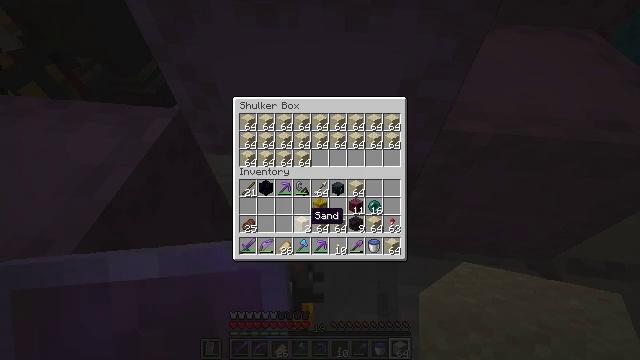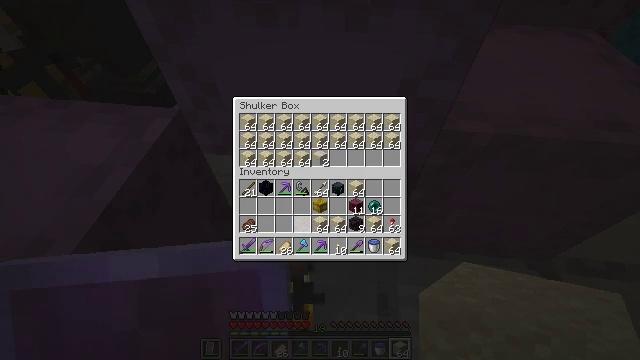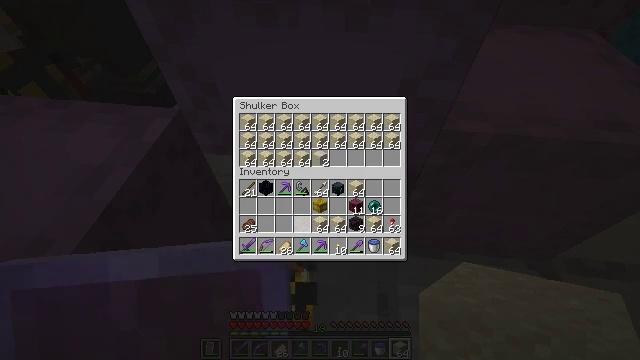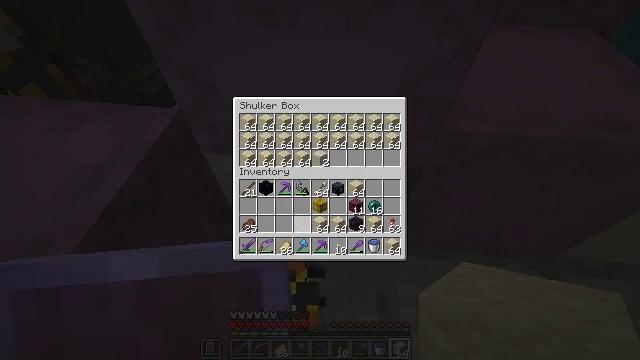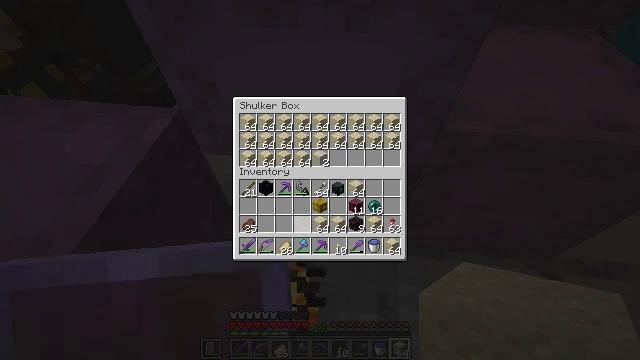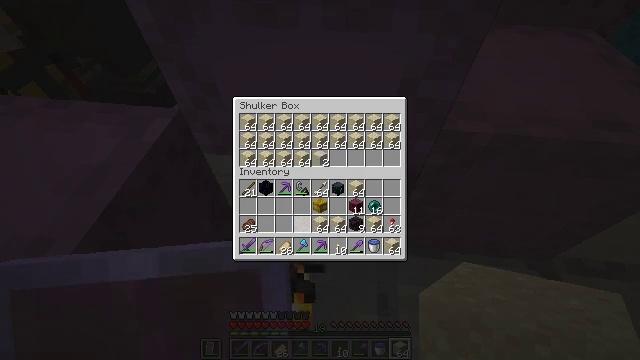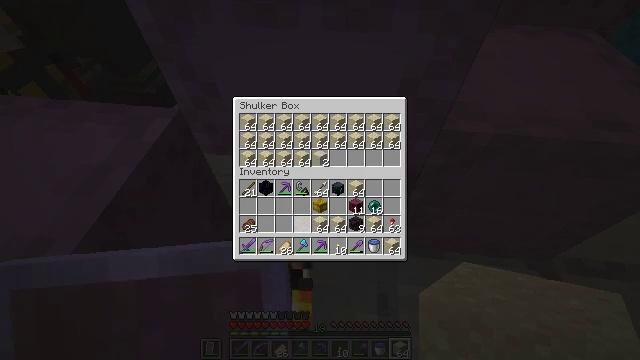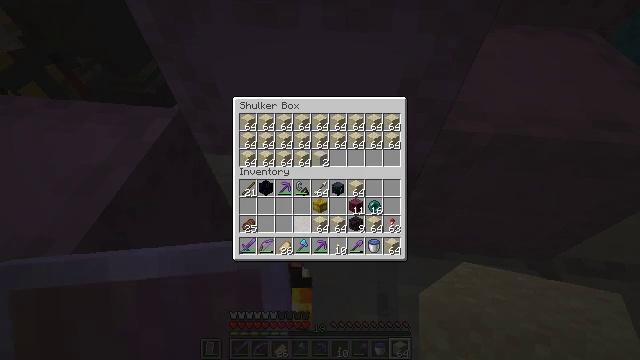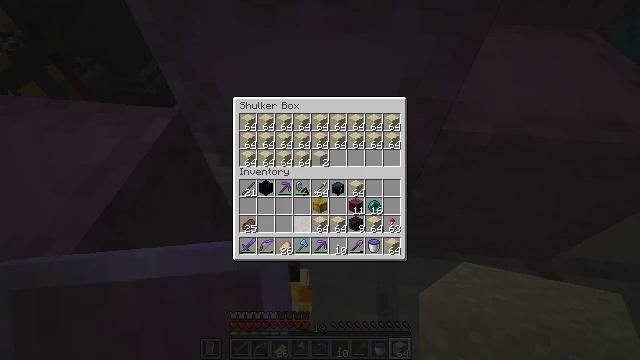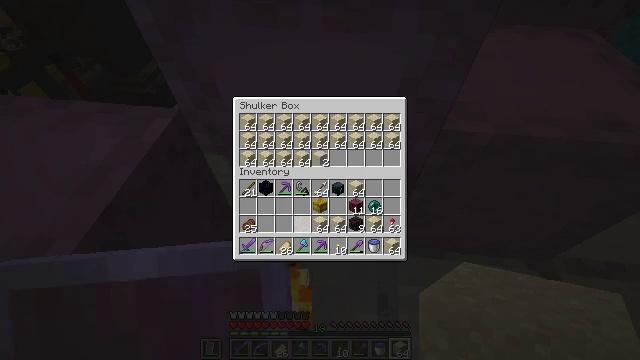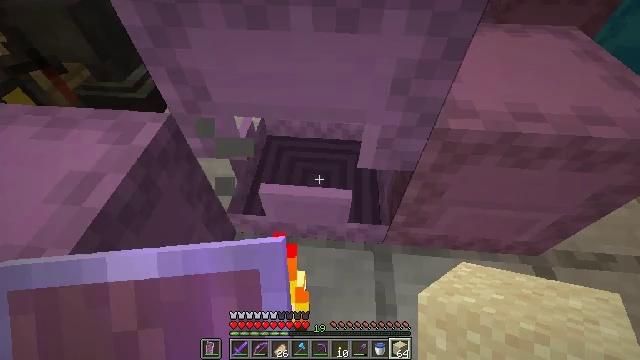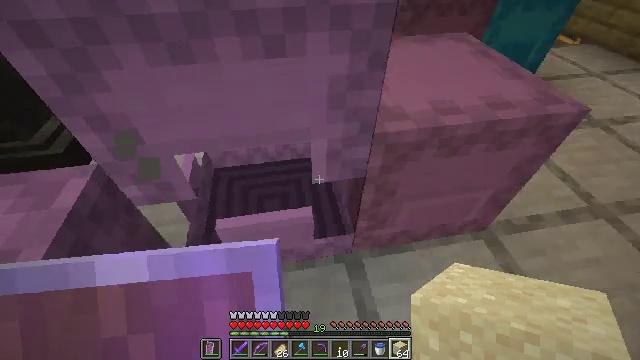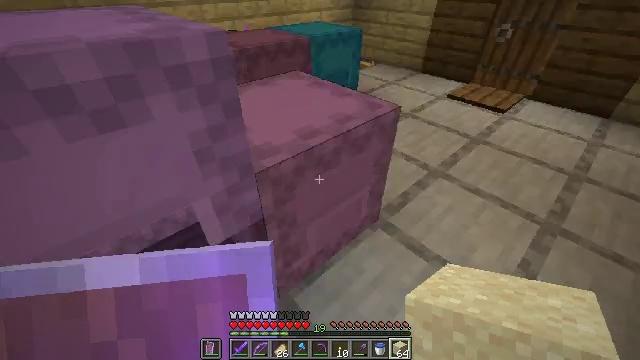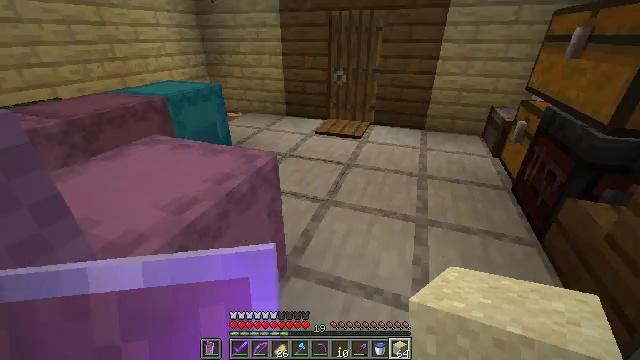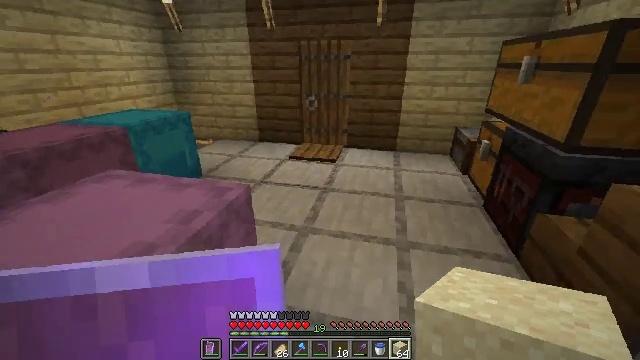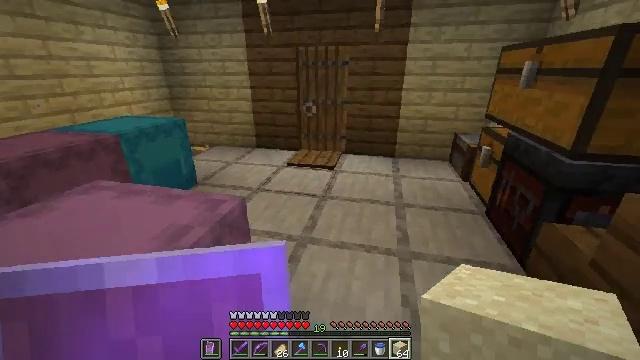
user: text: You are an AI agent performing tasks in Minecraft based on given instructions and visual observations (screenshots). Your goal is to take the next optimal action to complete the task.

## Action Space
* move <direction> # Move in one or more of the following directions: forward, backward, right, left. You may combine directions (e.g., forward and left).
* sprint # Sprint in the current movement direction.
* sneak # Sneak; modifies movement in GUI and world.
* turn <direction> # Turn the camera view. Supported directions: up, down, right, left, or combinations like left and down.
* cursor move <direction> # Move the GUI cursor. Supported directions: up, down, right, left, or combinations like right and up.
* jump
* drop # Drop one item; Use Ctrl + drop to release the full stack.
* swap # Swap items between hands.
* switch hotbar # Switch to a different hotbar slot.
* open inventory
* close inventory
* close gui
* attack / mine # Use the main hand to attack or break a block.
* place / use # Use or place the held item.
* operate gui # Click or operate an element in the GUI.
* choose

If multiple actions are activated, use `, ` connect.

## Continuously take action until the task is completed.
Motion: motion action
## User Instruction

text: Interact with the crafting table to make TNT.
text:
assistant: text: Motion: sneak, attack / mine
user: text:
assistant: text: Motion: sneak, attack / mine
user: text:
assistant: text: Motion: sneak, attack / mine
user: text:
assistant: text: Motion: sneak
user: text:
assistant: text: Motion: sneak
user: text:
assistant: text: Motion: no_op
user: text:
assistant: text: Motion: no_op
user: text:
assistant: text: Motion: no_op
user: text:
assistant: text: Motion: no_op
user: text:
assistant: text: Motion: turn right
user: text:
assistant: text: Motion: turn right and up
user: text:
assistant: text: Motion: turn right and up
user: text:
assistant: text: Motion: move forward, turn right and up
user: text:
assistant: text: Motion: move forward, turn right and up
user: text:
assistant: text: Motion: move forward, turn up
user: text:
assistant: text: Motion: move forward
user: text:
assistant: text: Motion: move forward
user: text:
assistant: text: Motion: move forward, turn right and up
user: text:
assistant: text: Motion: move forward
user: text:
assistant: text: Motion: move forward
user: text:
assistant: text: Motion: move forward, turn left
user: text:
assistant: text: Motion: move forward, turn left
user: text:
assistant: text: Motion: move forward, sprint, turn left and up
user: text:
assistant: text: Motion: move forward, sprint, turn left and up
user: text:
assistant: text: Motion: move forward, sprint, turn left
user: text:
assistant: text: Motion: move forward, sprint, turn left
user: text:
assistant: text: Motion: move forward, sprint
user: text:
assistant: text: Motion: move forward, sprint
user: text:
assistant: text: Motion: move forward, sprint
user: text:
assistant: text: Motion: move forward, sprint